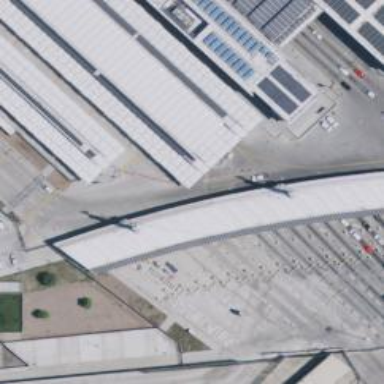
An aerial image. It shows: Border control barrier.